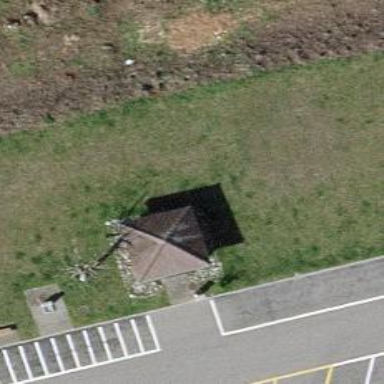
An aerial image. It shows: Picnic table located in leisure land area.